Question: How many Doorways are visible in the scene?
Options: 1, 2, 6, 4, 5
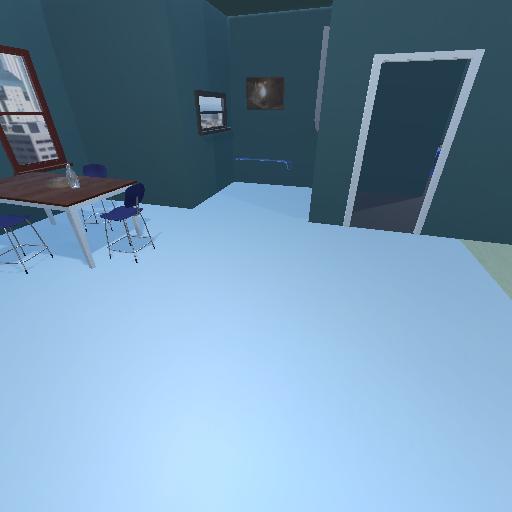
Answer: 1